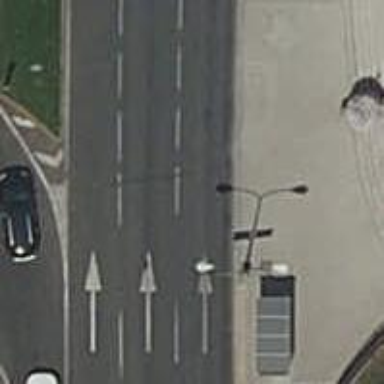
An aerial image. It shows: Bus stop with shelter. It is platform for public transport.